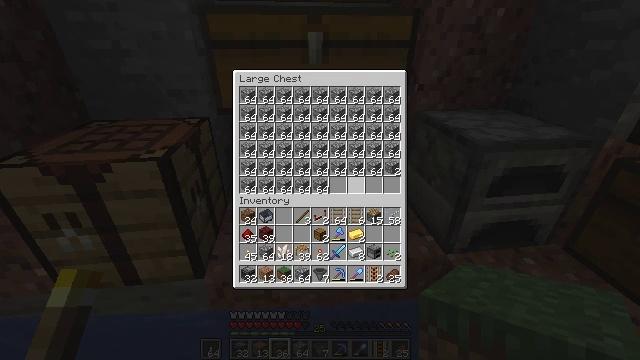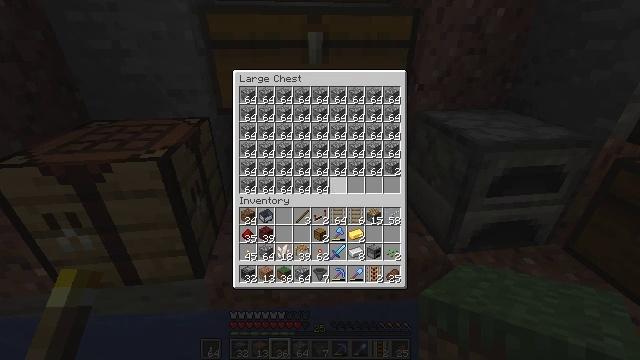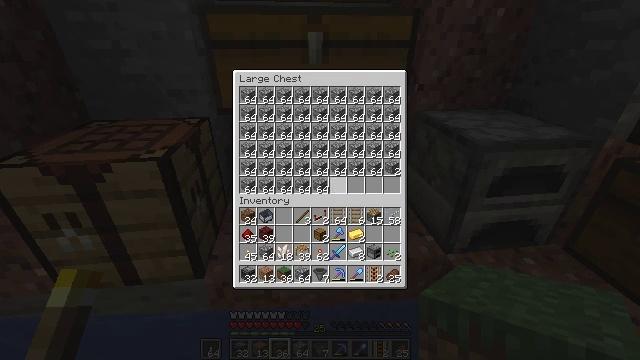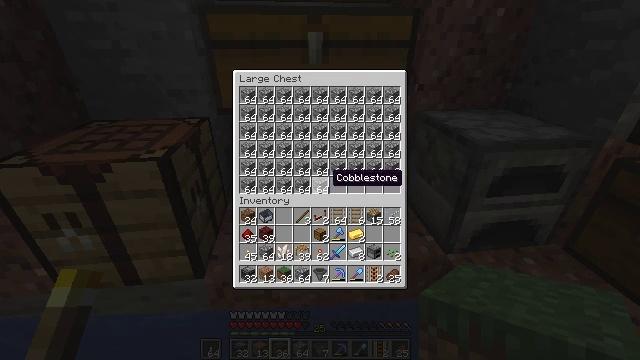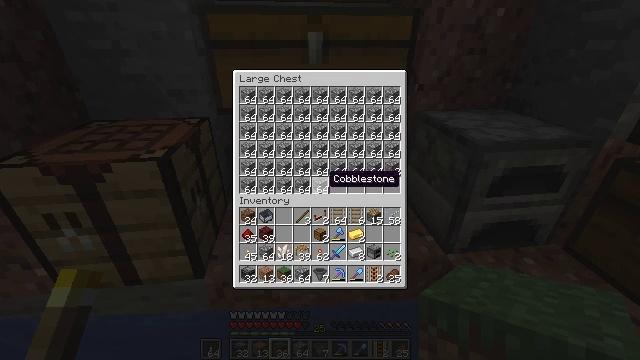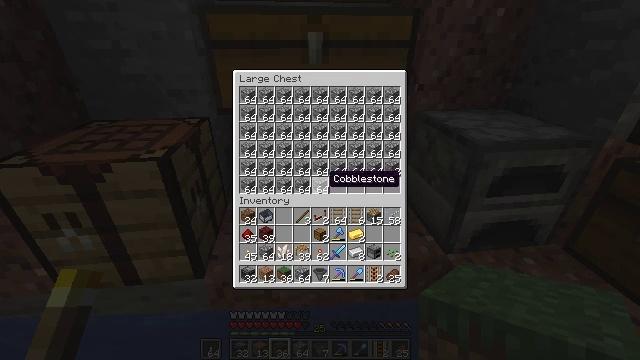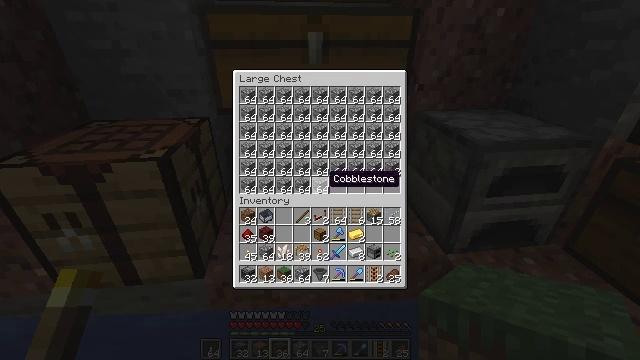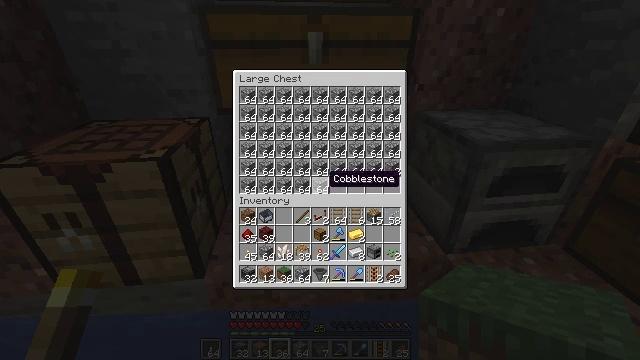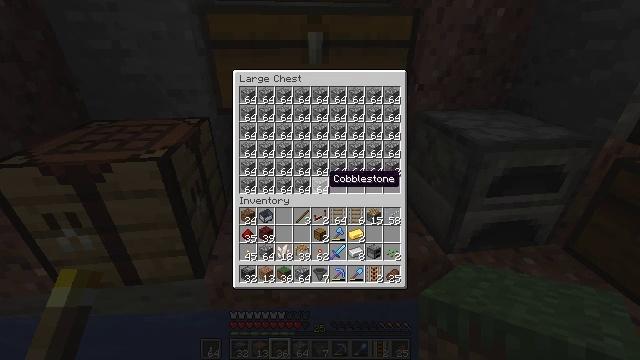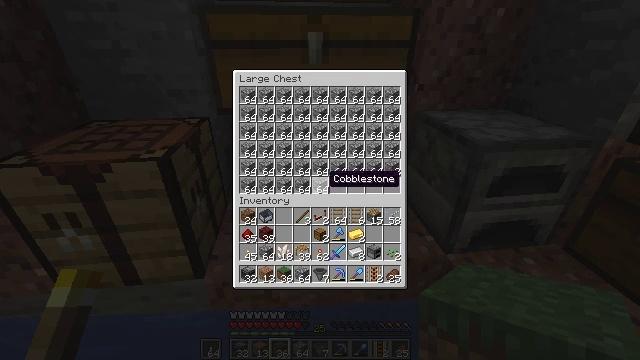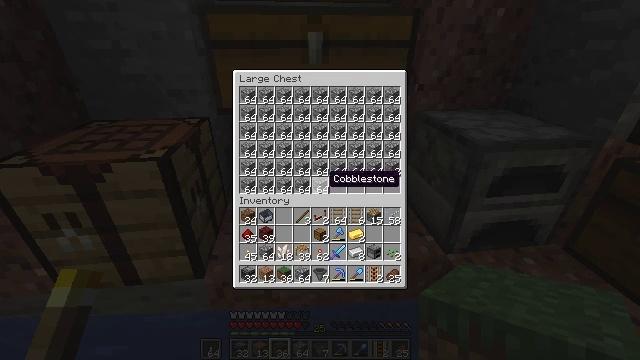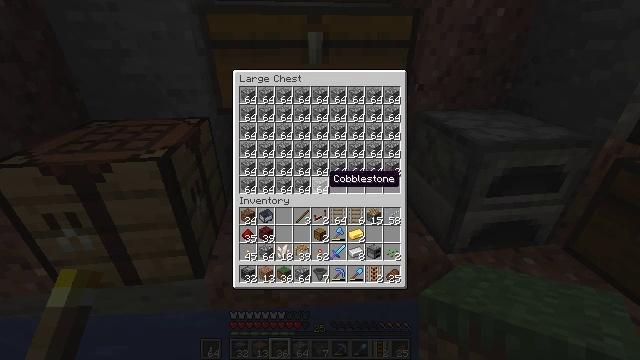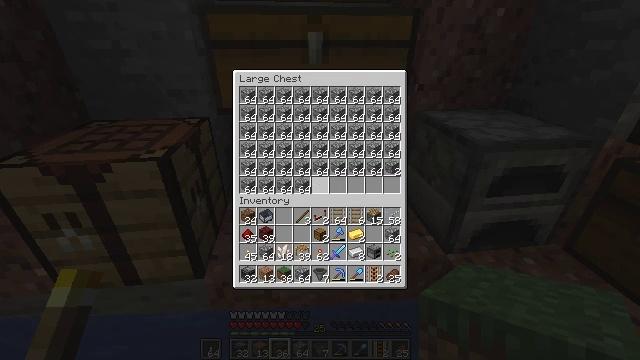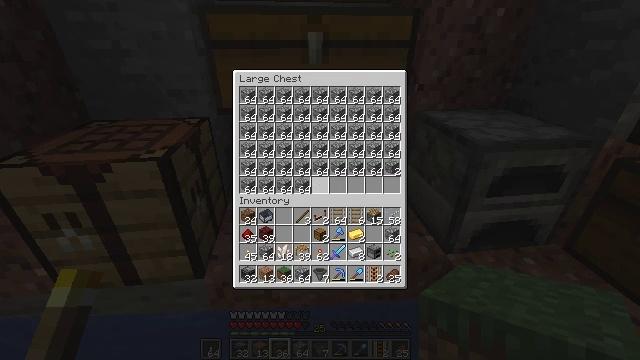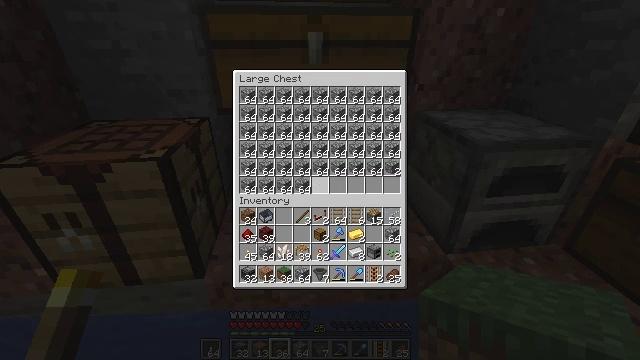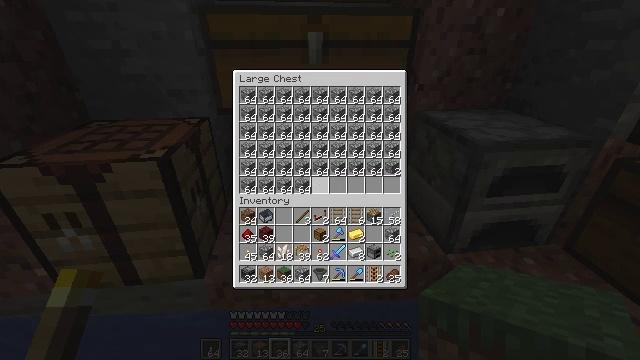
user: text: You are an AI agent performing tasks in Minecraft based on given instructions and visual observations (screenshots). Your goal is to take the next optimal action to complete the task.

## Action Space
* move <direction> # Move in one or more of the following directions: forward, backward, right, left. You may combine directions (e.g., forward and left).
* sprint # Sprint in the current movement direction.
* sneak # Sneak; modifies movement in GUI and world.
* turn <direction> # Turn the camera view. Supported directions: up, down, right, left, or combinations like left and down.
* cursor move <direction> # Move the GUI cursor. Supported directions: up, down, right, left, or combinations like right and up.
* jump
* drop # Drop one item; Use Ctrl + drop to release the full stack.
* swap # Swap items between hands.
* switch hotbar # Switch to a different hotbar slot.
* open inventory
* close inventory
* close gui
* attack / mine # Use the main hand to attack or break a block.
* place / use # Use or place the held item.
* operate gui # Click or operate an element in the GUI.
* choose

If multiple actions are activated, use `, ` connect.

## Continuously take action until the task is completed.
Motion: motion action
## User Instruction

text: In the crafting table, create a piston.
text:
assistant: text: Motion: cursor move left
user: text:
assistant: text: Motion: cursor move left
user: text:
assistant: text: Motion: cursor move left
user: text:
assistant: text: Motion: no_op
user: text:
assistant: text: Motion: no_op
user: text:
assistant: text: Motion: no_op
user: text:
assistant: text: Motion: sneak
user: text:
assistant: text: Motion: sneak
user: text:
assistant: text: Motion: sneak
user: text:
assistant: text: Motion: sneak
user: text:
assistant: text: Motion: sneak
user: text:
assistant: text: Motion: sneak, operate gui
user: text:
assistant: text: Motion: sneak, operate gui
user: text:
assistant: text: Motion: sneak, operate gui
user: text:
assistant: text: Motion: sneak
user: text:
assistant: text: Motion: sneak
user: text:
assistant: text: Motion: sneak
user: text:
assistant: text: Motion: sneak
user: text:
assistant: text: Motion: sneak
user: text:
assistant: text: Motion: sneak
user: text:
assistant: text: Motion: sneak
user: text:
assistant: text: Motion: sneak
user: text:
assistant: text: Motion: sneak
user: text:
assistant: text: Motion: sneak
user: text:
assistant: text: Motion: sneak
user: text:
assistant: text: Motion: sneak
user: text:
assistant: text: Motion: sneak
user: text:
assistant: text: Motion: sneak
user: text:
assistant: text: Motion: sneak
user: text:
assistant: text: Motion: no_op